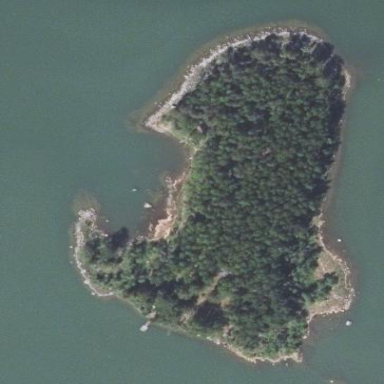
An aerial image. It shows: Islet located along the natural coastline.